Field crop: maize
Growth stage: 2
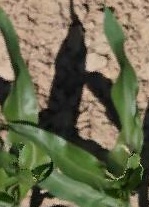
Species: maize